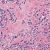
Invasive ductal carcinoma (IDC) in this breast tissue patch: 1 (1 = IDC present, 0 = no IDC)